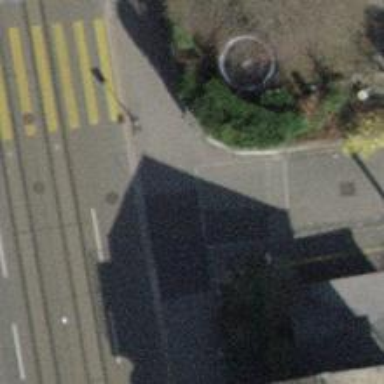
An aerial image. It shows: Unmarked crossing with traffic calming table.